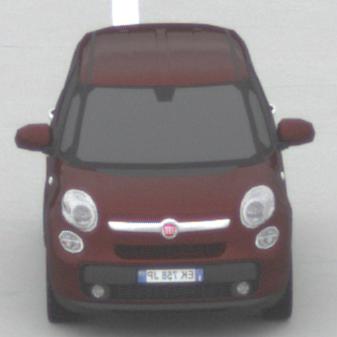
Make: Fiat
Model: 500L 1.4 16V
Detailed model: 500L (199)
Model produced from: 2012/10
Model produced until: 2017/05
Doors: 5
Color: red
Road condition: dry road
Daytime: midday
Contrast: low contrast